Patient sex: M
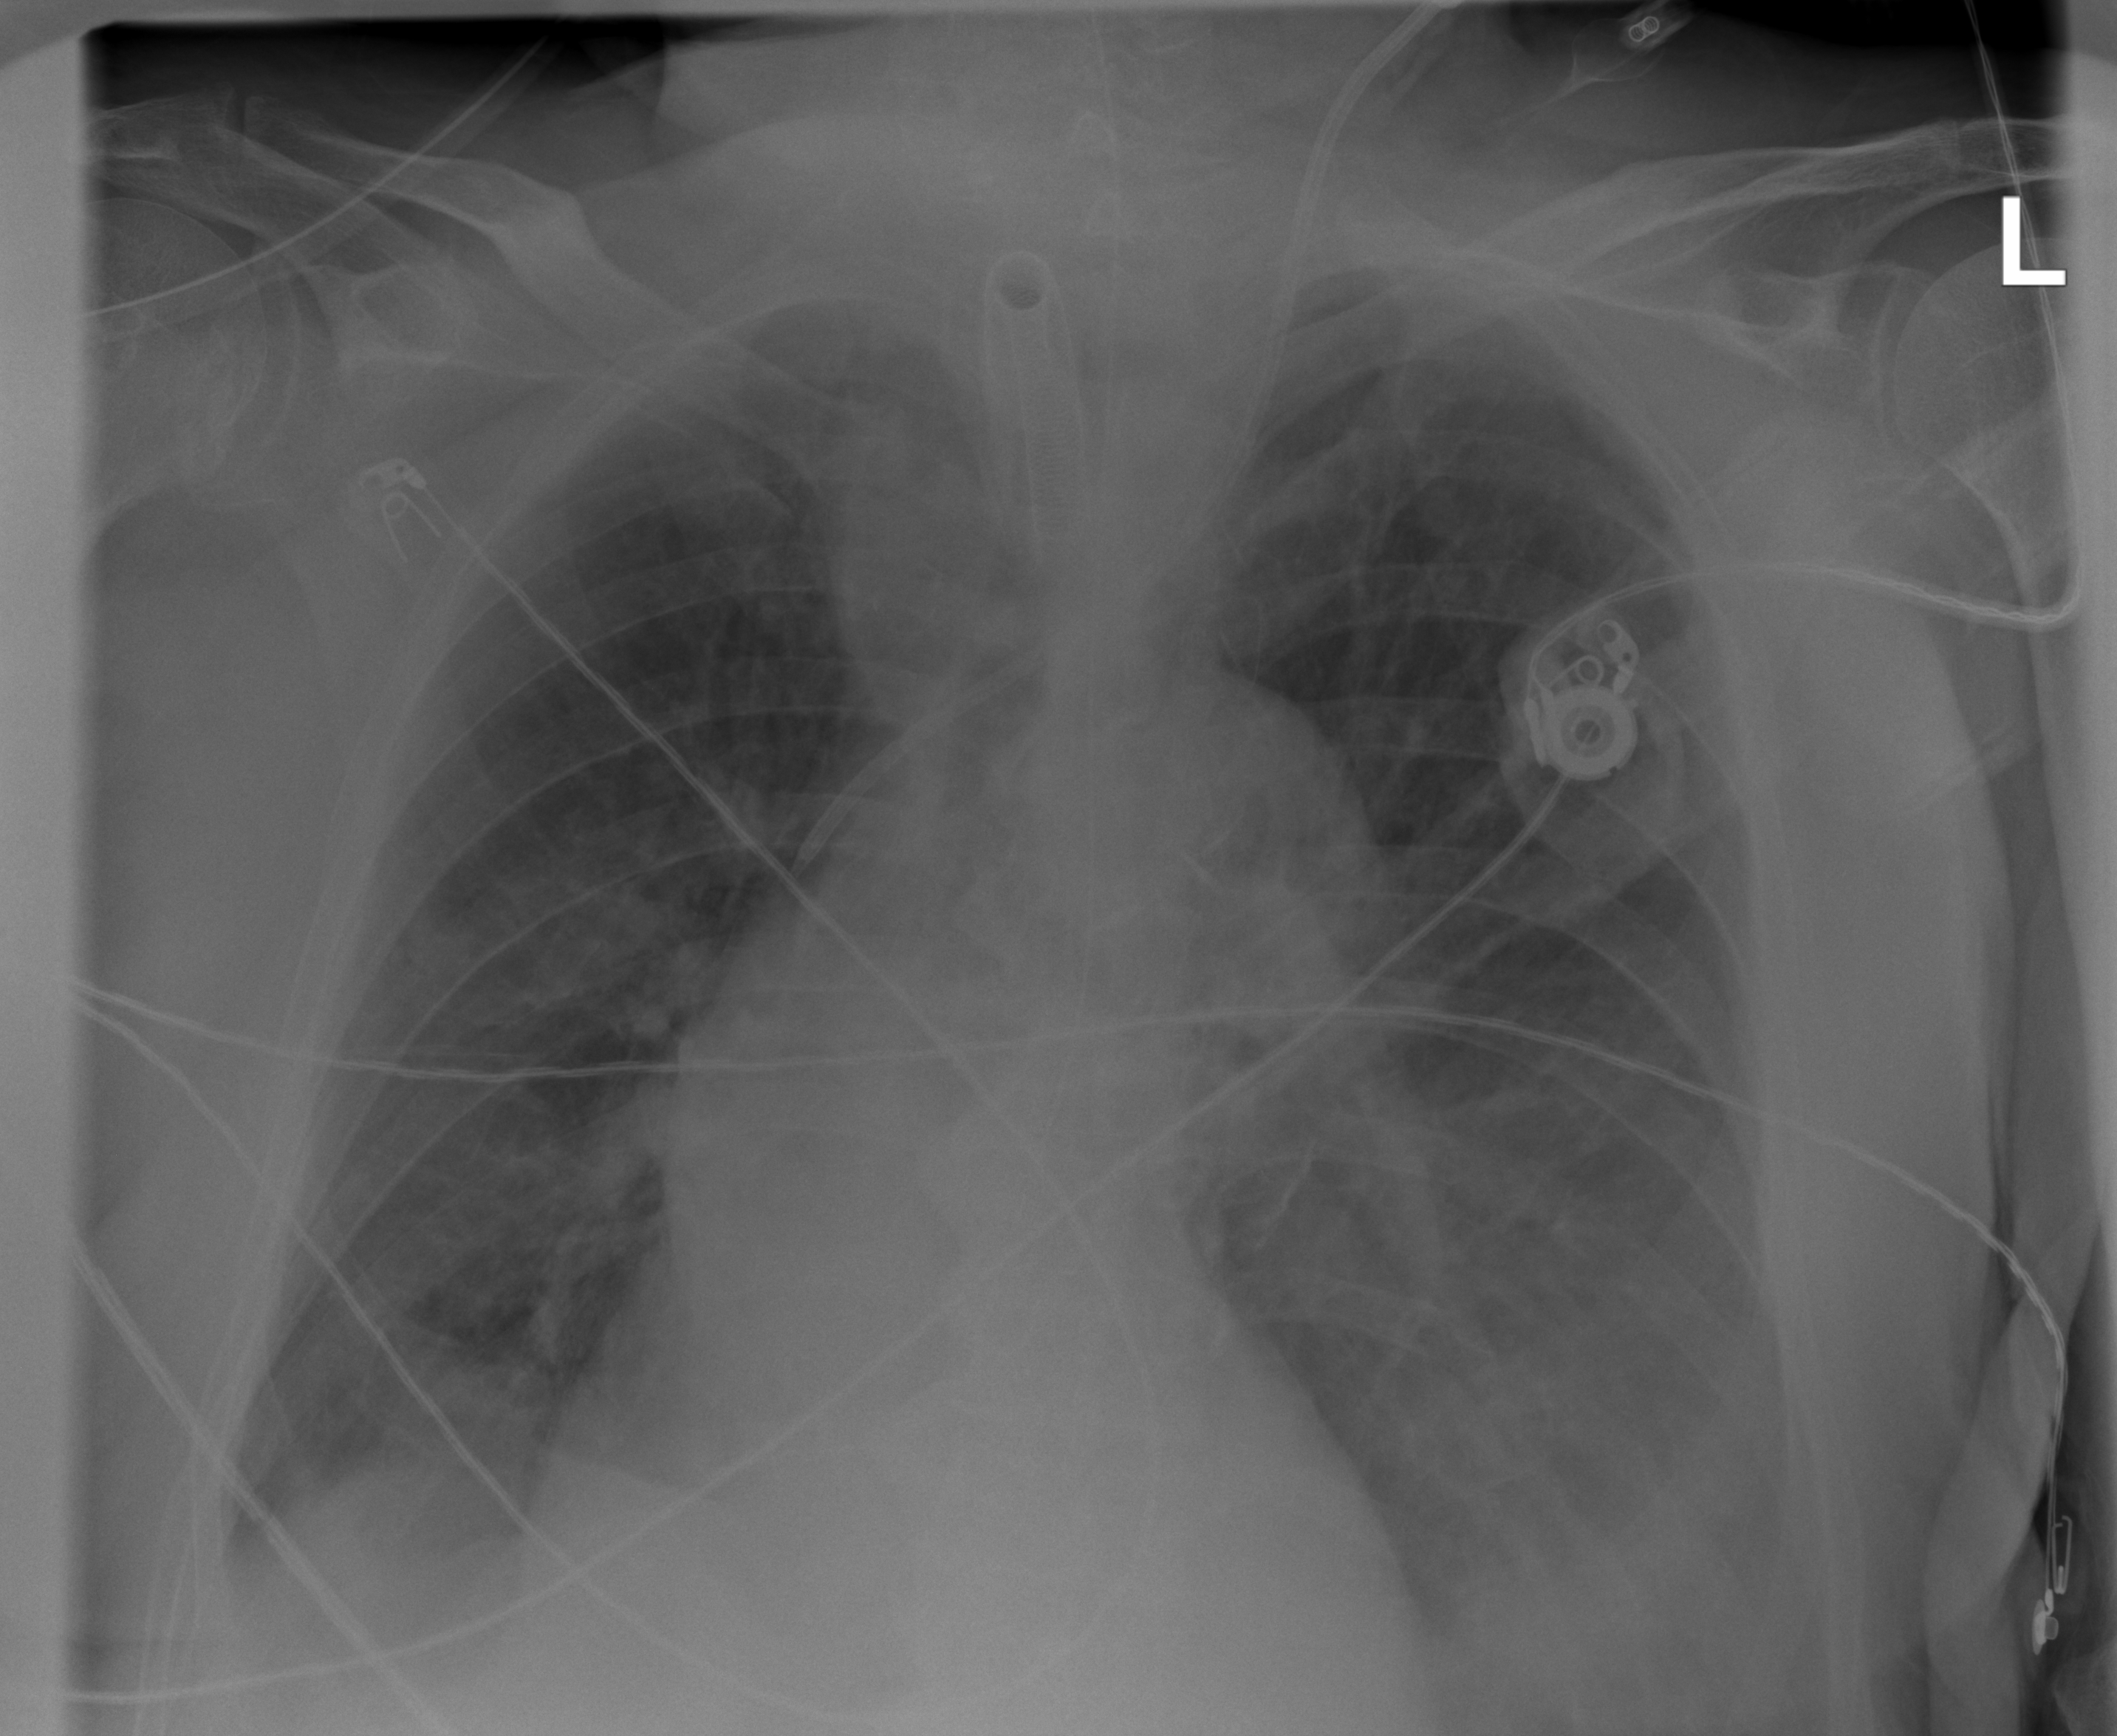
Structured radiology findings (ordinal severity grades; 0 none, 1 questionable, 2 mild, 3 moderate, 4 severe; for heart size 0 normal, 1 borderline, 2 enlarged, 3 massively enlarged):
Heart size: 1
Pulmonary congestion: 2
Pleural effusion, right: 2
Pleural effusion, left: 3
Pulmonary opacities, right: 1
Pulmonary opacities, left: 0
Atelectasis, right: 2
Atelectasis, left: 2